Question: I'm having an issue when my website is viewed in resolutions that have a width of 768-889 the links appear as the following;

I know that by using media query I can resolve this however I dont know which.
I know that its within the tablet media query as demonstrated below with the min and max width.
I have changed
'''
.navbar-nav > li {
'''
fontsize, padding
and also
'''
.navbar .navbar-nav {
'''
fontsize, padding,position:absolute;, justified etc.
'''
/* tablets */
@media (max-width: 991px) and (min-width: 768px) {
.slider-size {
height: auto;
}
.slider-size > img {
width: 80%;
}
.navbar-nav > li {
font-size; 14px;
.navbar .navbar-nav {
display: inline-block;
float: none;
vertical-align: top;
}
'''
HTML as requested..
'''
<div id="container">
<header class="clearfix">
<div class="navbar navbar-default">
<!-- Brand and toggle get grouped for better mobile display -->
<div class="navbar-header">
<button type="button" class="navbar-toggle" data-toggle="collapse" data-target="#bs-example-navbar-collapse-1">
<i class="glyphicon glyphicon-resize-vertical" style="font-size: 16px;color:#04fa00"></i>
</button>
<span class="sr-only">Toggle navigation</span>
<span class="icon-bar"></span>
<span class="icon-bar"></span>
<span class="icon-bar"></span>
</button>
<a class="navbar-brand" rel="home" href="#">
<img style="max-width:100px; margin-top: -16px;"
src="/images/mainlogo.png">
</a>
</div>
<!-- Collect the nav links, forms, and other content for toggling -->
<div class="collapse navbar-collapse" id="bs-example-navbar-collapse-1">
<ul class="nav navbar-nav navbar-right">
<li><a href="index.html">HOME</a></li>
<li><a href="about.html">ABOUT</a></li>
<li><a href="services.html">SERVICES</a></li>
<li><a href="testimonals.php">TESTIMONALS</a></li>
<li><a href="gallery.php">GALLERY</a></li>
<li><a href="contact.php">CONTACT</a></li>
<li><a href="admin.php">ADMIN</a></li>
</ul>
</div><!-- /.navbar-collapse -->
</div><!-- /.navbar navbar-default -->
</header>
'''
any help would be grateful. I know its something simple :?
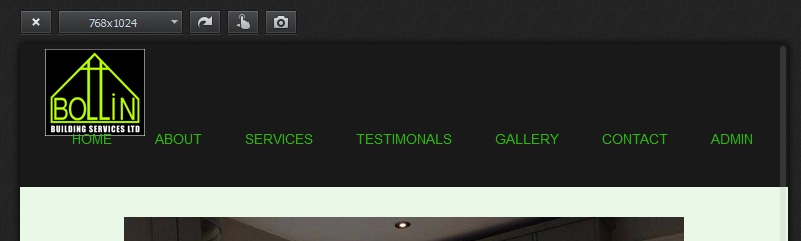
Answer: Try this:
Its very simple !!
Remove all those css and use this:
'''
a {
padding: 20px 10px 20px 10px !important;
}
.item {
text-align: center;
width: auto;
}
.bs-example {
margin: 10px;
}
.slider-size {
width: 100%;
}
.carousel {
width: 80%;
margin: 0 auto; /* center your carousel if other than 100% */
}
/* Mobile */
@media (max-width: 767px) {
.slider-size {
height: 250px;
}
.slider-size > img {
width: 80%;
}
.navbar-default .navbar-nav > li > a {
line-height: 25px;
}
/* tablets */
@media (max-width: 991px) and (min-width: 768px) {
.slider-size {
height: auto;
}
.slider-size > img {
width: 80%;
}
.navbar-default .navbar-nav > li > a {
padding: 30px 30px 30px 30px !important;
}
}
/* laptops */
@media (max-width: 1023px) and (min-width: 992px) {
.slider-size {
height: 200px;
}
.slider-size > img {
width: 80%;
}
}
/* desktops */
@media (min-width: 1024px) {
.slider-size {
height: 200px;
}
.slider-size > img {
width: 60%;
}
.navbar-default .navbar-nav > li > a {
line-height: 25px;
}
}
}
'''
Hope your problem will be solved !